Question: I'm not interested in the drag and drop, neither the multiple file upload. Just simply the fact you can upload a file via AJAX. I have a heavy weight template that I do not want to mess with as it is very nice as it is. I have tried the whole iframe thing and to add all the styles in the related page is such a pain, especially when trying to get the right design back on track.

The 'delete avatar' works perfectly as that's just a simple post form through AJAX/jQuery but when a user selects the file, I want it so it automatically uploads the file (not bothered about a loader, just an spinner would do in the avatar preview) via the change event.
Everything is set up through very easy jQuery events so I want to completely customise the plugin, without any styles (which I find a lot of plugins already have built in). I have been thinking about writing it myself without any plugin but feel this will just save some time. And the fact I wouldn't know where to start also doesn't help!
If anyone has done this before, any help or links would be great to try and get towards an image that can be uploaded without the page refreshing, the use of Flash or iframes.
'iframe'
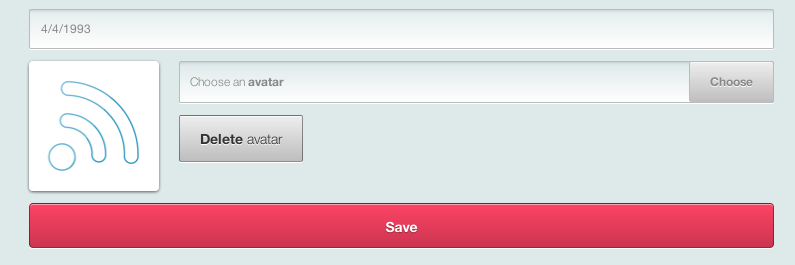
Answer: Uploadifive uses the HTML5 file API to avoid the tricks with flash and frames you mentioned: <URL>